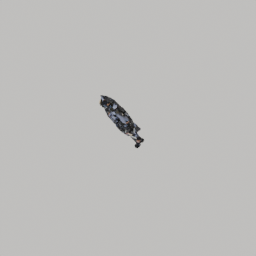
Label: people